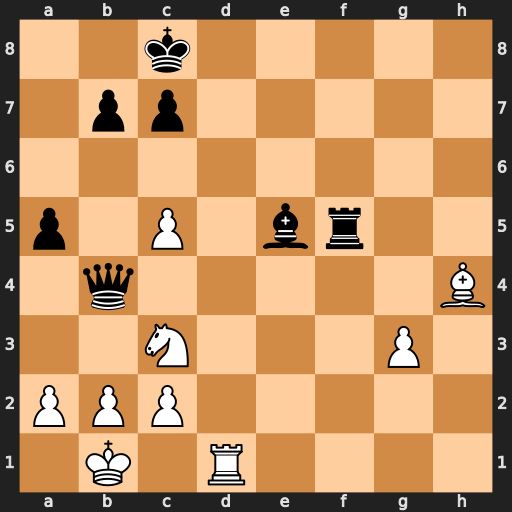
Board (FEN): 2k5/1pp5/8/p1P1br2/1q5B/2N3P1/PPP5/1K1R4
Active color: w
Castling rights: -
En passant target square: -
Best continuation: Rd8#